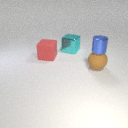
large cyan metal cube behind large brown rubber sphere